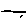
Label: line